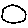
Label: moon